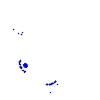
Particle: pion